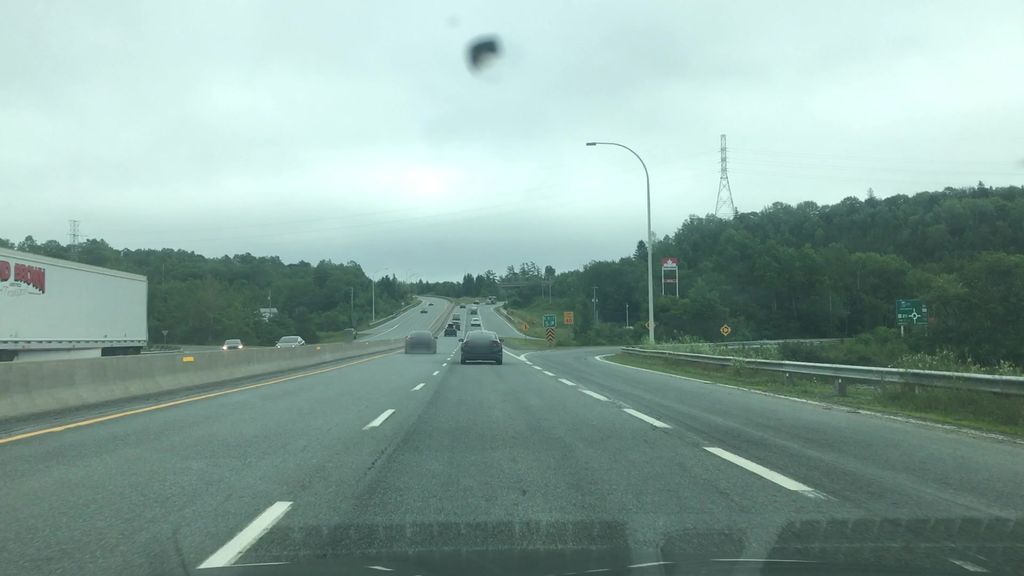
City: halifax